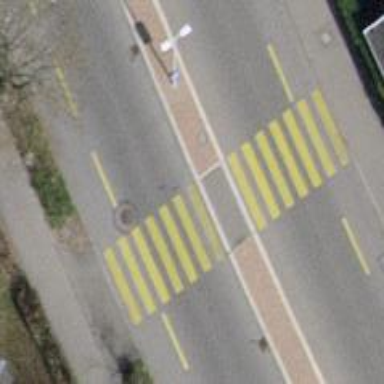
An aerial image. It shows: Marked road crossing.